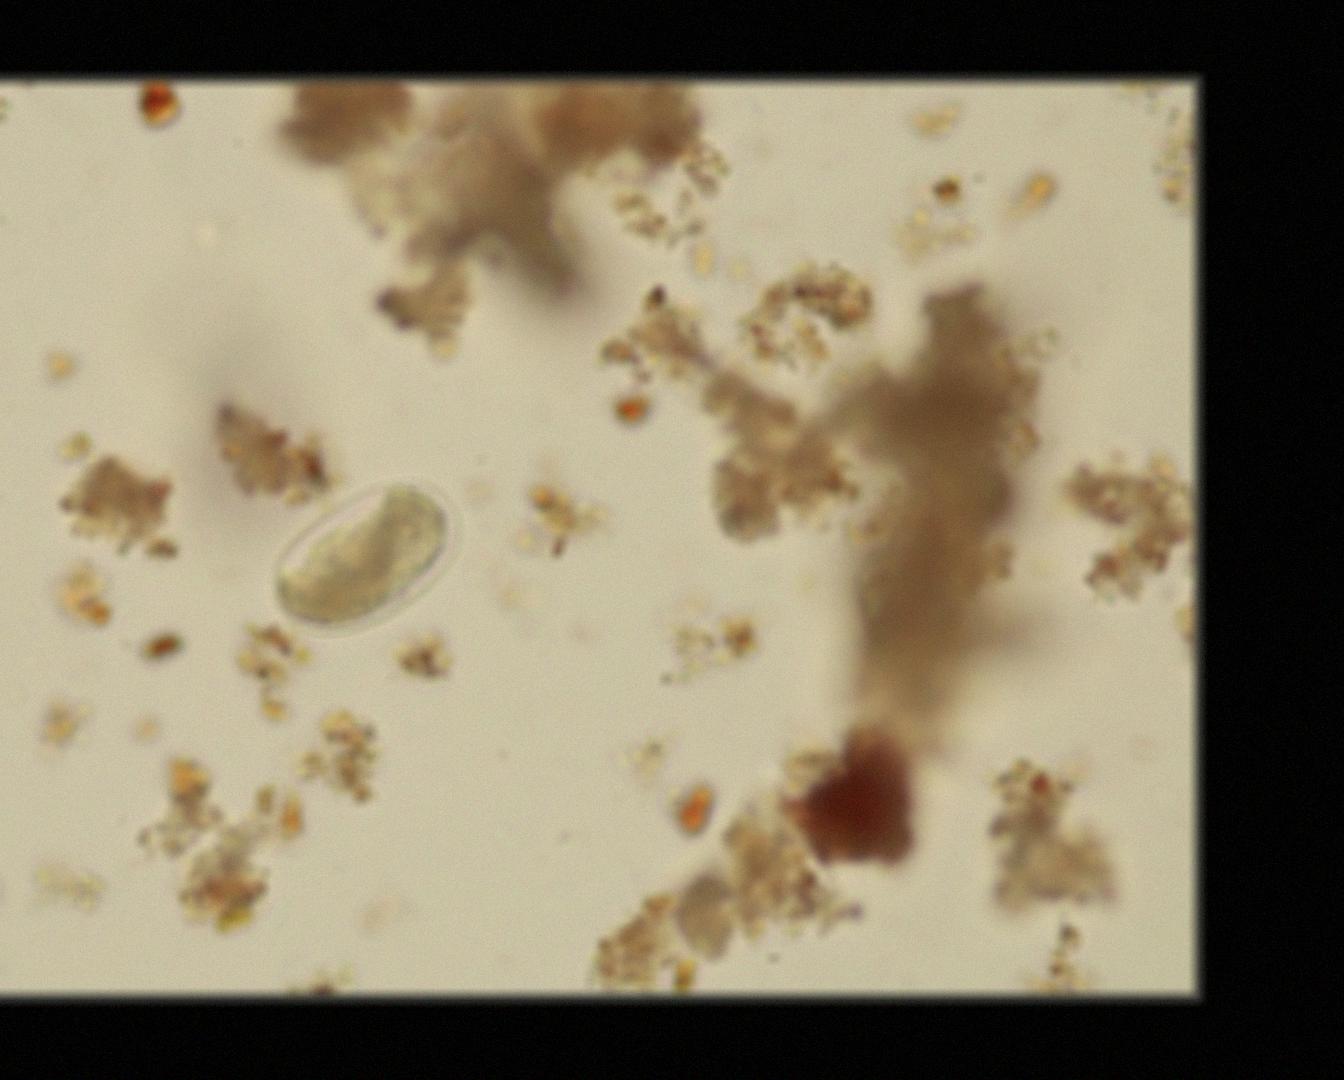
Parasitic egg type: Hookworm egg